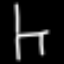
Label: chair